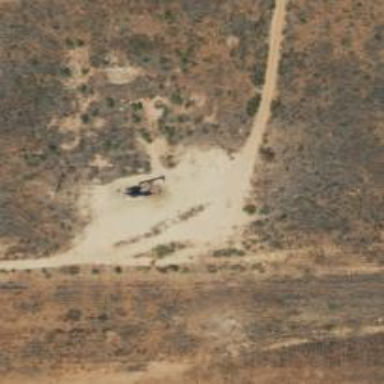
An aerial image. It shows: Petroleum well that is man-made.